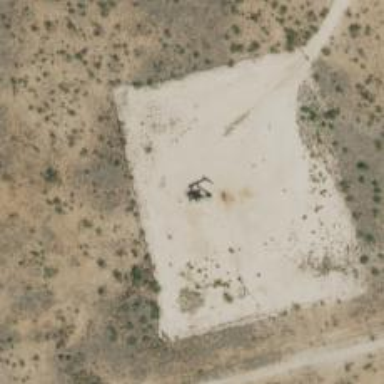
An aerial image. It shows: Petroleum well that is man-made.